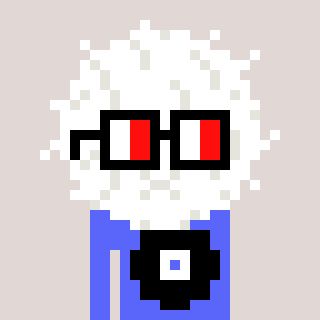
a pixel art character with square glasses with black frames and red eyes, a cottonball-shaped head and a purple-colored body on a warm background